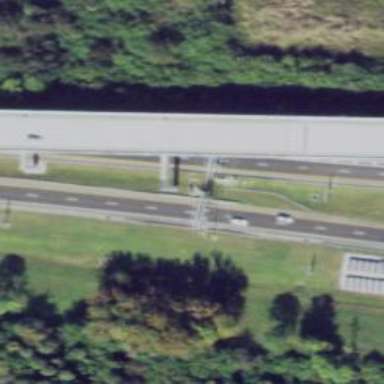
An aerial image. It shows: Toll gantry on the road.